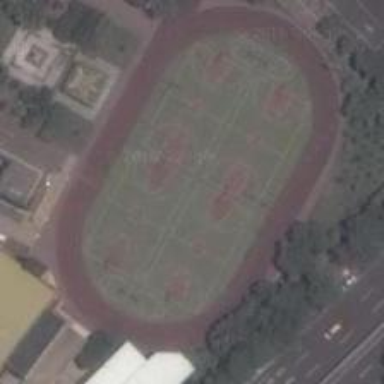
The field is surrounded by lush plants while some of the basketball courts are in the center of the field .